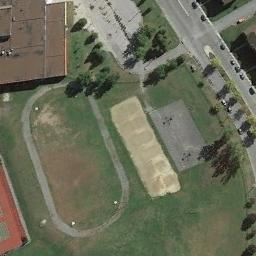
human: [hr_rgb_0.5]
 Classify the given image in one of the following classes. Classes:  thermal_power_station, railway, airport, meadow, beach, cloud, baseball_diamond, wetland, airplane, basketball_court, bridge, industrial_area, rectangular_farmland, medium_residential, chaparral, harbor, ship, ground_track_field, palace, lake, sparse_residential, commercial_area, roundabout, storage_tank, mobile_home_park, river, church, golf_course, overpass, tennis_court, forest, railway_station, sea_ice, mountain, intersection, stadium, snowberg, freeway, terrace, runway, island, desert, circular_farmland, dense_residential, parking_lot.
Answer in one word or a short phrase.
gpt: ground_track_field